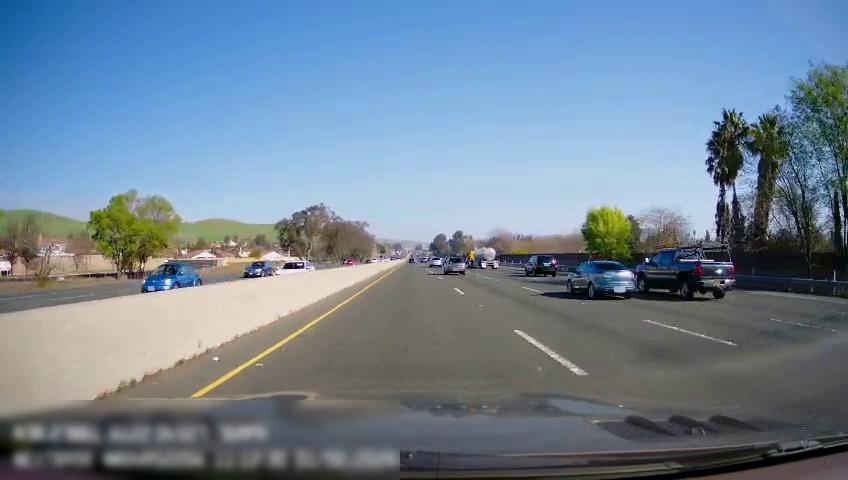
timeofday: Day
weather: Sunny
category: Drivable Space
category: Drivable Space
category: Vehicles | Car
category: Vehicles | Car
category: Vehicles | Car
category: Vehicles | Car
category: Vehicles | Car
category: Vehicles | Car
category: Vehicles | SUV
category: Vehicles | Truck
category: Vehicles | SUV
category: Vehicles | Other LV
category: Vehicles | Car
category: Vehicles | Car
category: Lanes | Alternate Lane
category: Lanes | Current Lane
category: Lanes | Current Lane
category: Lanes | Alternate Lane
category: Lanes | Opposite Lane